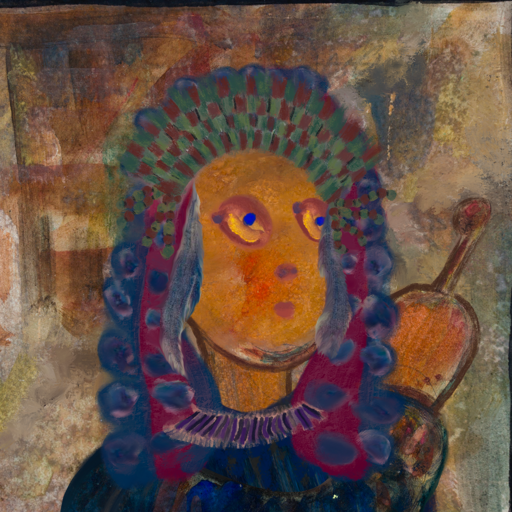
Background: Mosgoul, Head And Neck Side: Pipe, Face Side: Mother_And_Son_Son, Bust: Pipe, Hair Side: Hill_Girl, Head Accessory: After_Raid_Crown, Second Necklace: Blank, Necklace: HillGirl, Baby: Blank